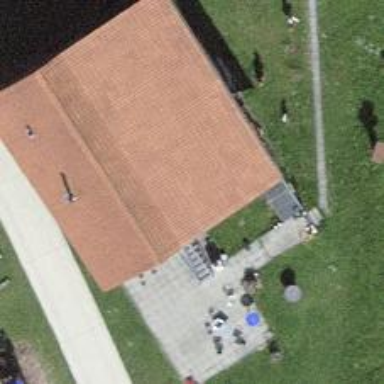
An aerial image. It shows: Restaurant.